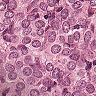
Metastatic tissue present: yes